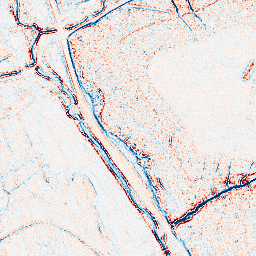
Category: edge_preserving
Decomposition family: bilateral
Decomposition parameters: d: 5
sigma_color: 50
sigma_space: 150
Upsampling method: sinc_hamming
Upsampling parameters: scale: 2
kernel_size: 4
Upsampling scale: 2